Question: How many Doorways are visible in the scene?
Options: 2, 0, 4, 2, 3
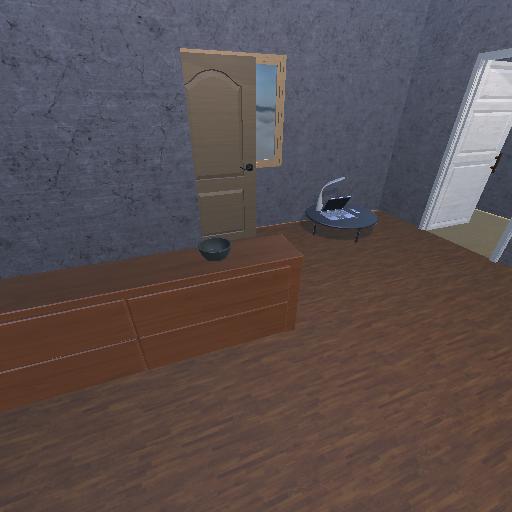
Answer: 2